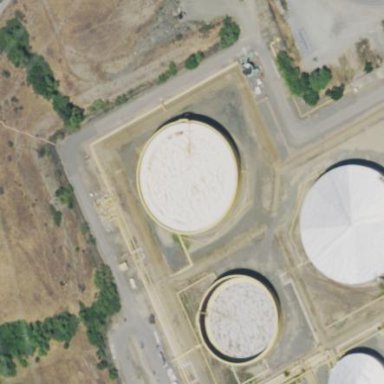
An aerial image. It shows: Storage tank building.